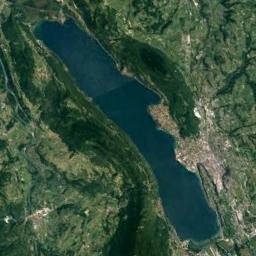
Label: lake